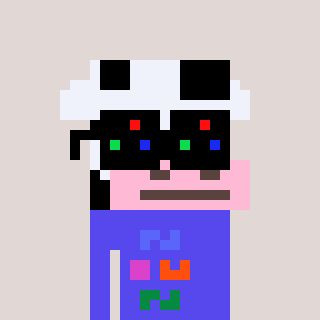
a pixel art character with square black sunglasses, a cow-shaped head and a computerblue-colored body on a warm background